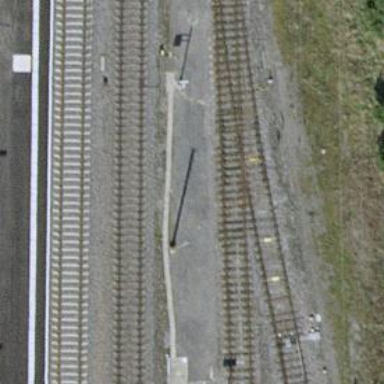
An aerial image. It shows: Single-track railway siding with electrified contact lines.